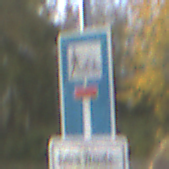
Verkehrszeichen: SackgasseRadverkehrFussgaengerDurchlaessig
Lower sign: HinweisGeaenderteVorfahrtVerkehrsfuehrungVerkehrsregelung3
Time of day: MorningAfternoon
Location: Outdoor (Urban)
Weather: PartlyCloudy
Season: NotSpecified
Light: Natural